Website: home-depot
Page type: cross-sells
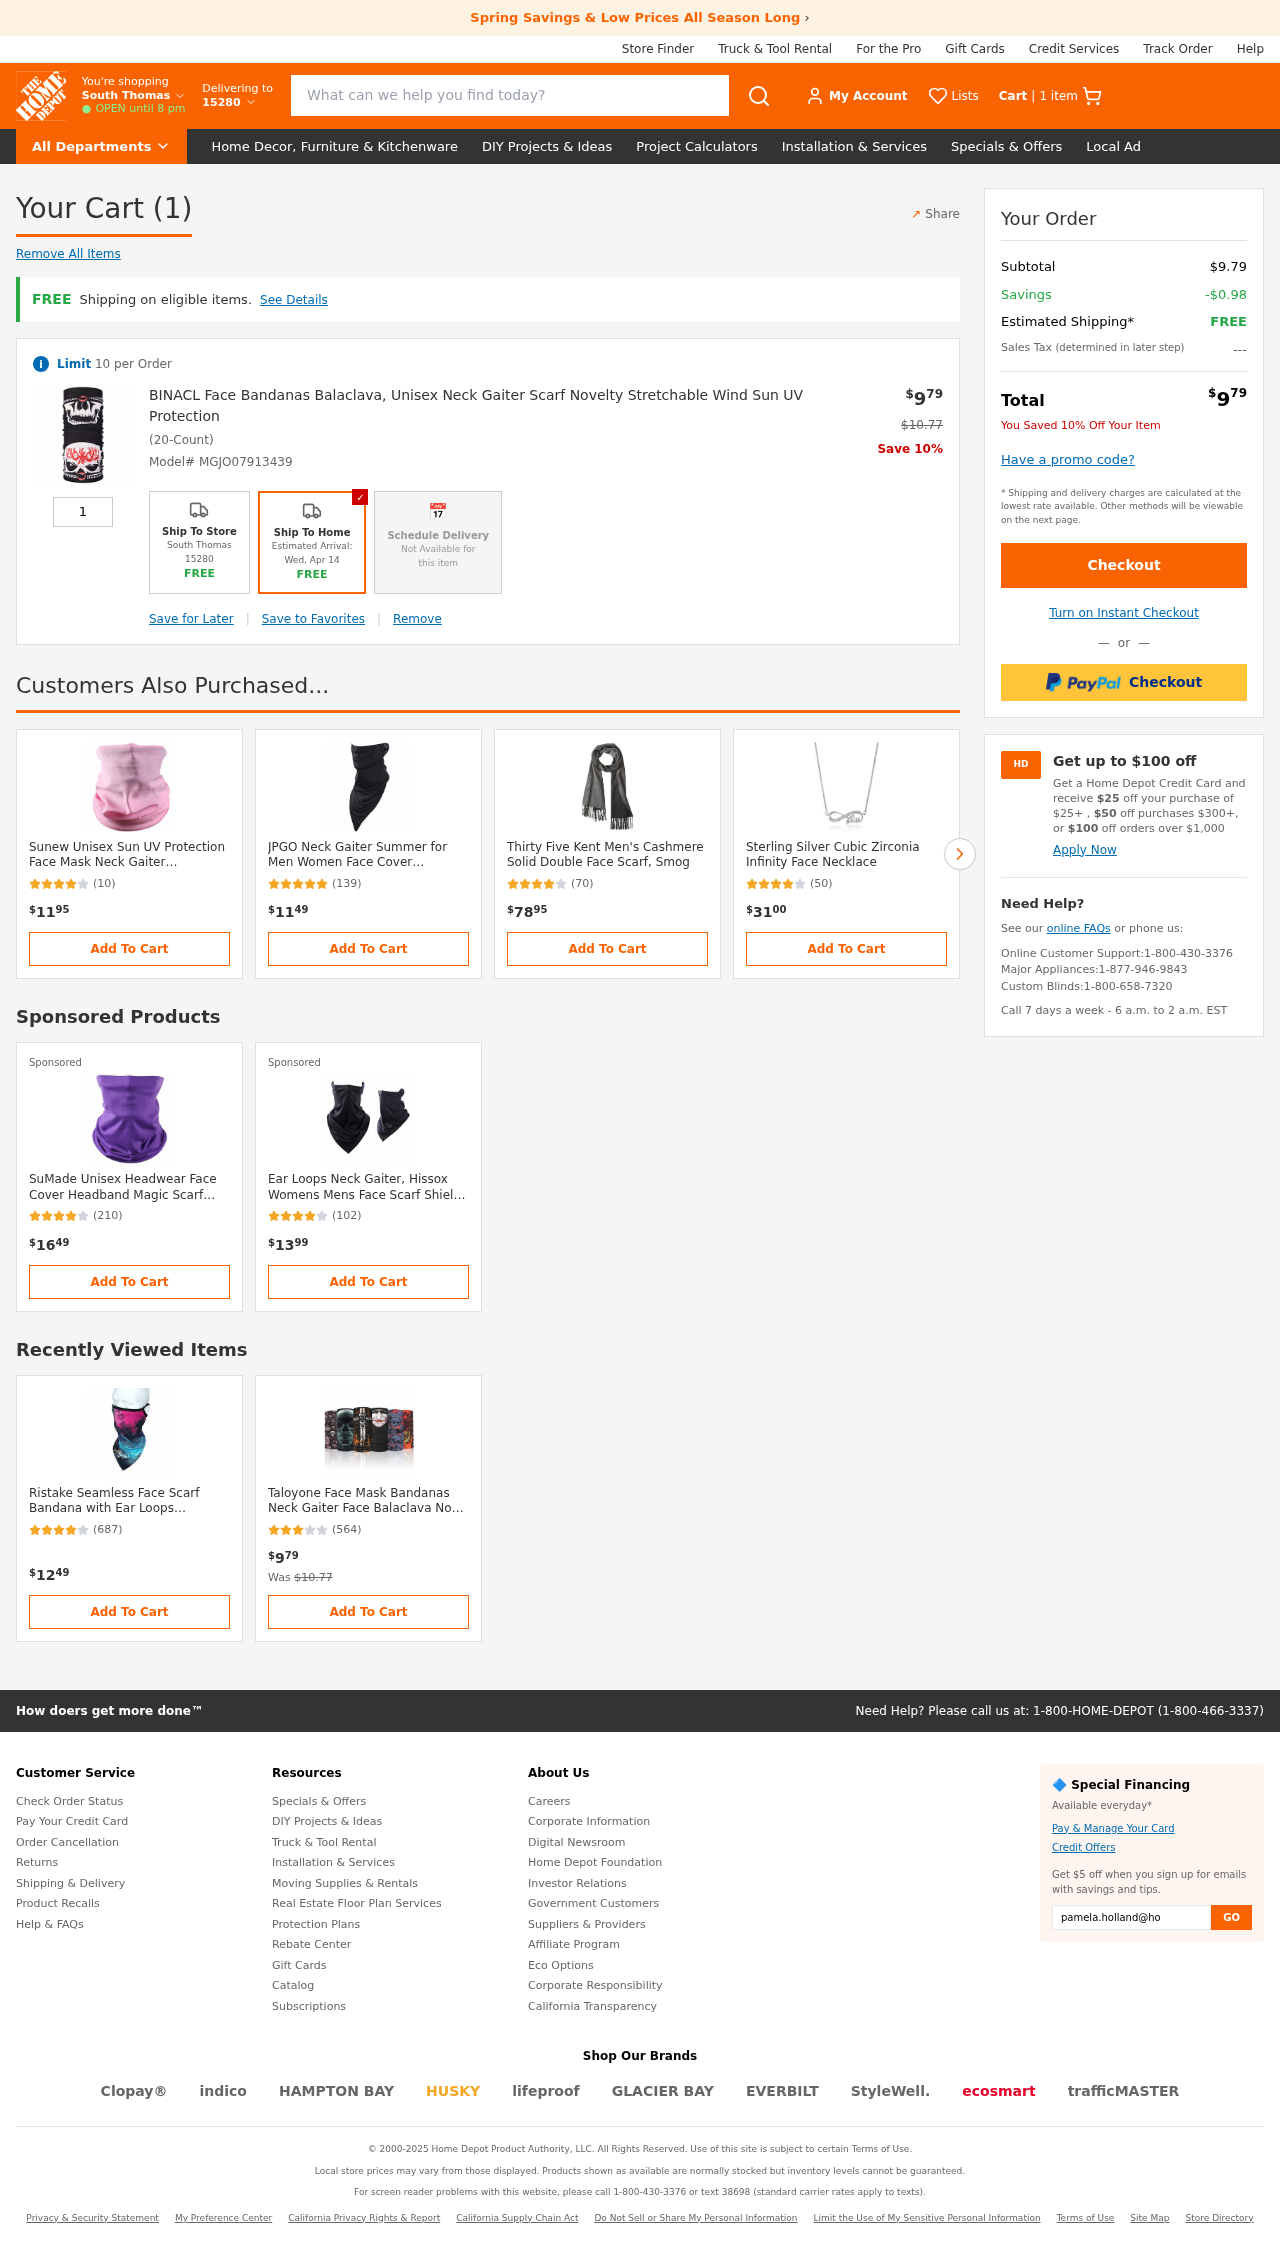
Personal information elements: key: PII_LOCATION1_CITY
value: South Thomas
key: PII_POSTCODE
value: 15280
Product elements: key: PRODUCT1_NAME
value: BINACL Face Bandanas Balaclava, Unisex Neck Gaiter Scarf Novelty Stretchable Wind Sun UV Protection
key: PRODUCT1_PRICE
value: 9.79
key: PRODUCT1_QUANTITY
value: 1
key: PRODUCT1_ORIGINAL_PRICE
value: $10.77
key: PRODUCT2_NAME
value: Sunew Unisex Sun UV Protection Face Mask Neck Gaiter Windproof Scarf Sunscreen Breathable Bandana fo
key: PRODUCT2_NUM_RATINGS
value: (10)
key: PRODUCT2_PRICE
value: $1195
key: PRODUCT3_NAME
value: JPGO Neck Gaiter Summer for Men Women Face Cover Seamless Bandana Ear Loops Cycling Scarf Balaclava
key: PRODUCT3_NUM_RATINGS
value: (139)
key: PRODUCT3_PRICE
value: $1149
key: PRODUCT4_NAME
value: Thirty Five Kent Men's Cashmere Solid Double Face Scarf, Smog
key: PRODUCT4_NUM_RATINGS
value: (70)
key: PRODUCT4_PRICE
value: $7895
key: PRODUCT5_NAME
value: Sterling Silver Cubic Zirconia Infinity Face Necklace
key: PRODUCT5_NUM_RATINGS
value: (50)
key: PRODUCT5_PRICE
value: $3100
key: PRODUCT6_NAME
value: SuMade Unisex Headwear Face Cover Headband Magic Scarf Neck Gaiter Bandanas
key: PRODUCT6_NUM_RATINGS
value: (210)
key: PRODUCT6_PRICE
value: $1649
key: PRODUCT7_NAME
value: Ear Loops Neck Gaiter, Hissox Womens Mens Face Scarf Shield Bandana Ear Loops Dust UV Balaclava Outd
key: PRODUCT7_NUM_RATINGS
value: (102)
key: PRODUCT7_PRICE
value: $1399
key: PRODUCT8_NAME
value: Ristake Seamless Face Scarf Bandana with Ear Loops Balaclava Neck Gaiter for Outdoor Sport, 1 Pack,
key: PRODUCT8_NUM_RATINGS
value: (687)
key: PRODUCT8_PRICE
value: $1249
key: PRODUCT9_NAME
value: Taloyone Face Mask Bandanas Neck Gaiter Face Balaclava Non Slip Light Cool Breathable for Sun Wind D
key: PRODUCT9_NUM_RATINGS
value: (564)
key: PRODUCT9_PRICE
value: $979
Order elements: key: ORDER_NUM_ITEMS
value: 1 item
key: ORDER_NUM_ITEMS
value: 1
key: ORDER_SKU
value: Model# MGJO07913439
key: ORDER_SUBTOTAL
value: $9.79
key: ORDER_SAVINGS
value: -$0.98
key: ORDER_TOTAL
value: $979
Search elements: key: HEADER_SEARCH
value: What can we help you find today?